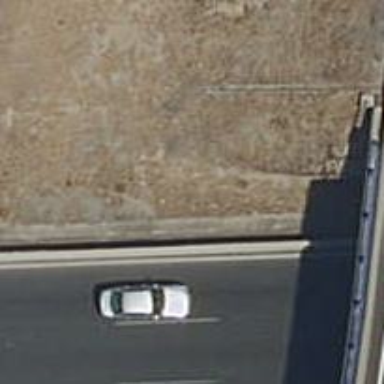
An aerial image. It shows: Jersey barrier wall.